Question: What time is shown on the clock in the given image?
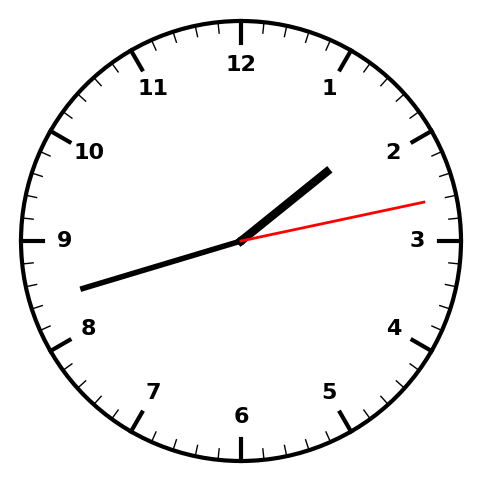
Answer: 01:42:13